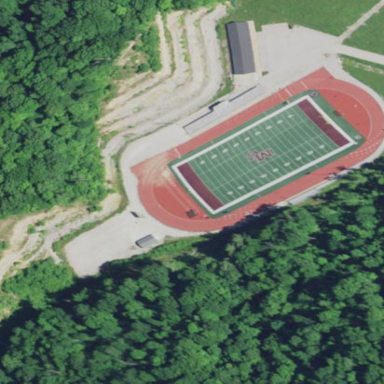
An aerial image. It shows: American football pitch for leisure and sport activities.